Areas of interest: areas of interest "Logistics and Express Delivery"
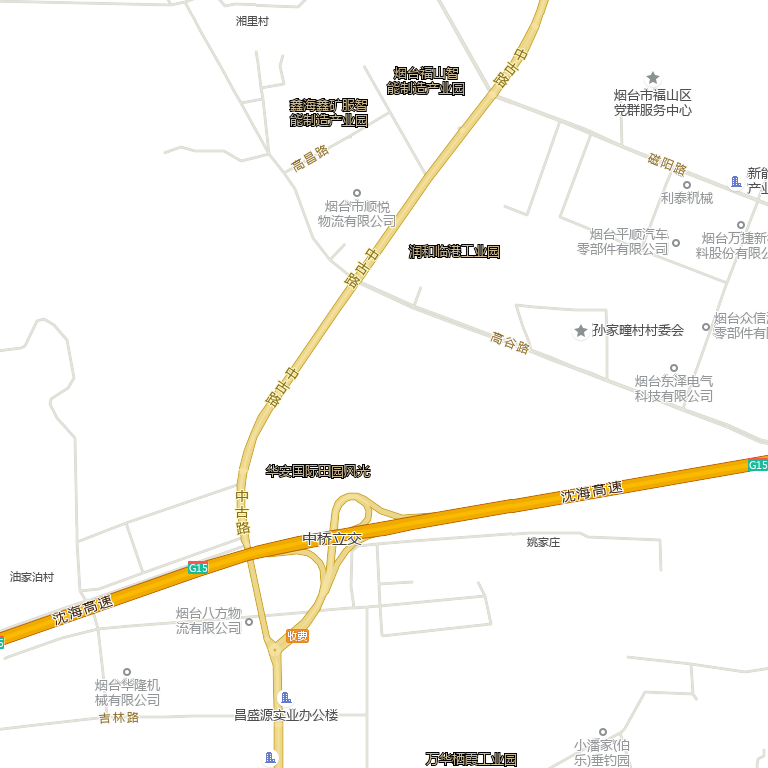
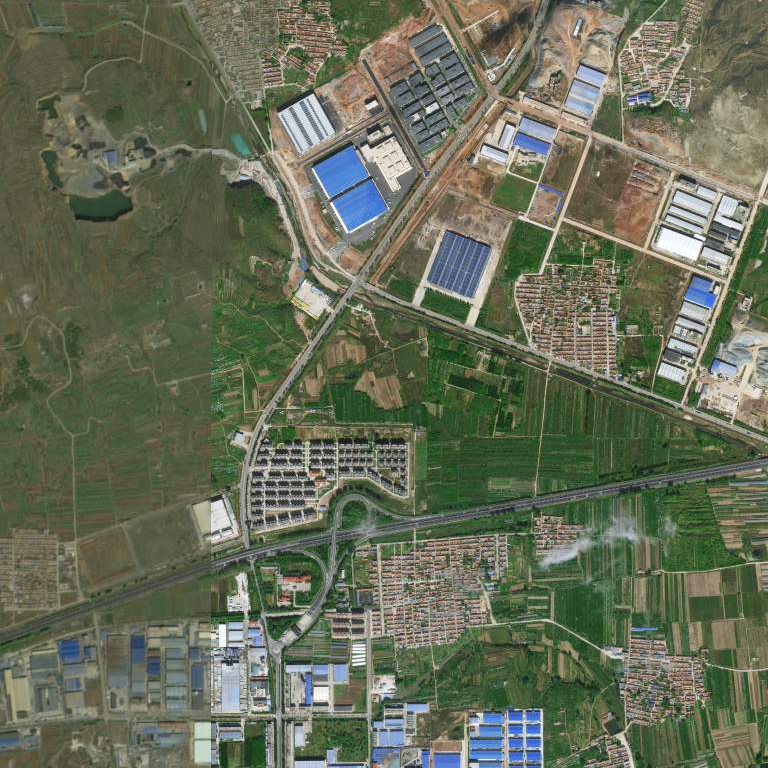